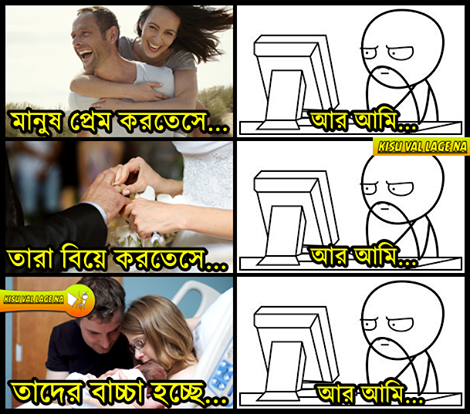
Caption: মানুষ প্রেম করতেসে... আর আমি... তারা বিয়ে করতেসে... আর আমি... তাদের বাচ্চা হচ্ছে আর আমি...
Label: non-hate